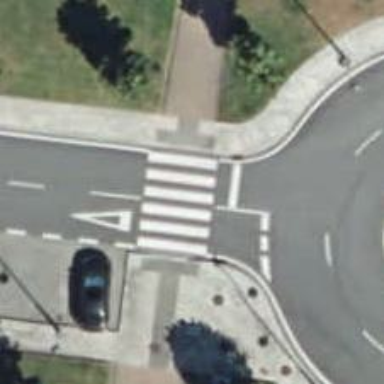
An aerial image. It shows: Uncontrolled crossing on the road.